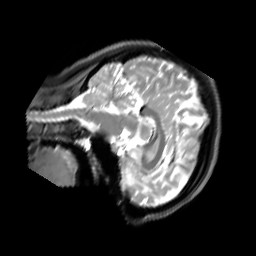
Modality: PDw
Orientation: sagittal
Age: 22
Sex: female
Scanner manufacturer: siemens
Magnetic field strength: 3 T
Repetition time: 11.88 s
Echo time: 0.014 s